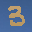
Label: 3